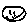
Label: smiley face